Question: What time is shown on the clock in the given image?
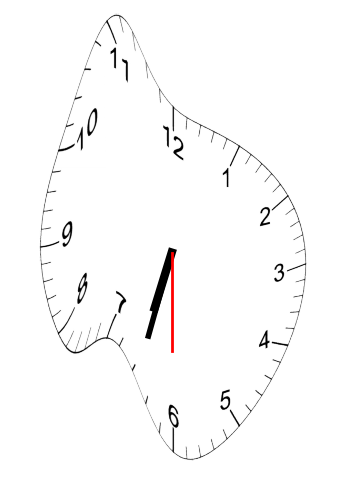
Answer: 06:32:30